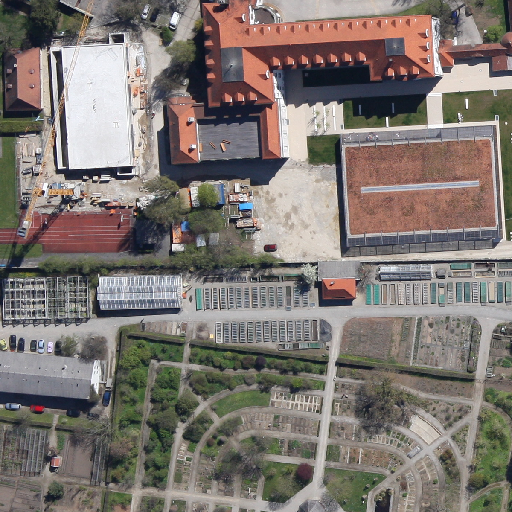
Referring expression: paved road